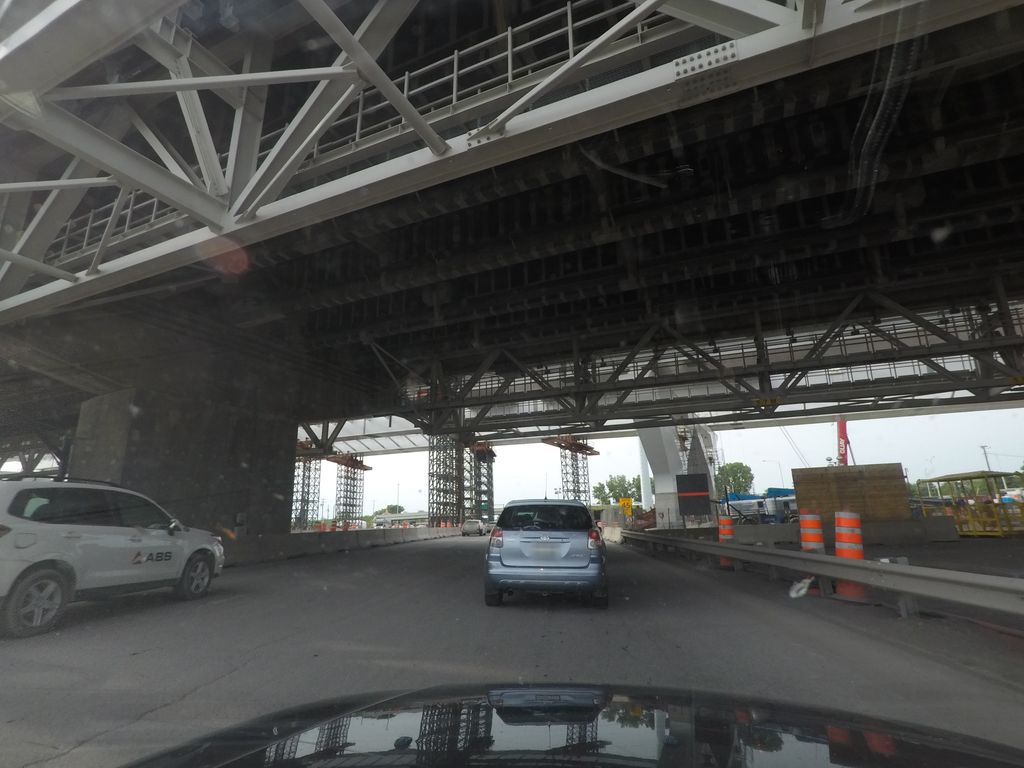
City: montreal